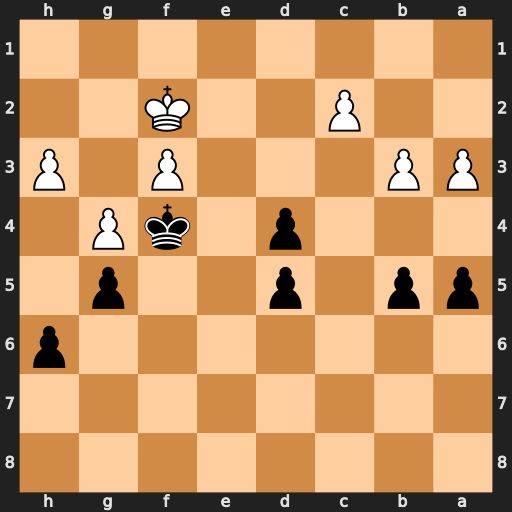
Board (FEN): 8/8/7p/pp1p2p1/3p1kP1/PP3P1P/2P2K2/8
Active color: b
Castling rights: -
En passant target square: -
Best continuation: d3 cxd3 d4 Kg2 Ke3